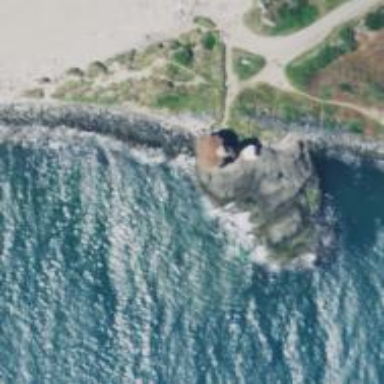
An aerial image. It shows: Lighthouse.